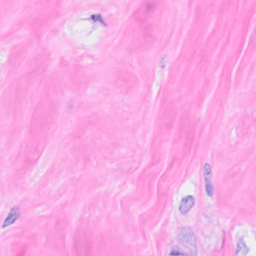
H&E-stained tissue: Breast